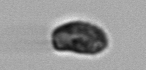
Label: Pseudochattonella_farcimen